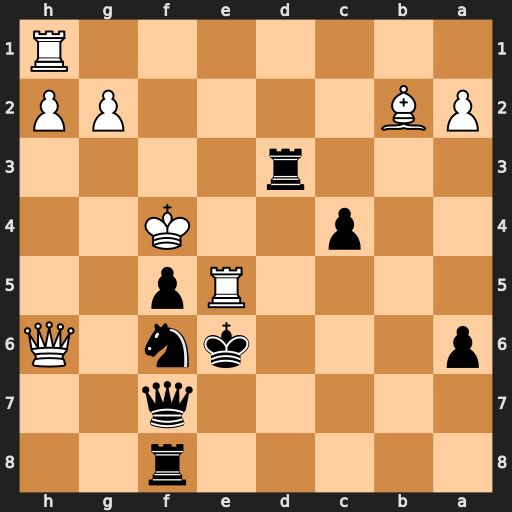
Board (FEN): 5r2/5q2/p3kn1Q/4Rp2/2p2K2/3r4/PB4PP/7R
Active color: b
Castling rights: -
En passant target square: -
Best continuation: Kd7 Qxf6 Qxf6